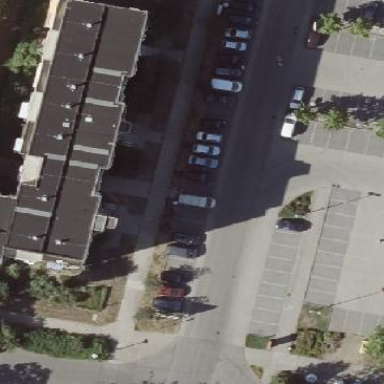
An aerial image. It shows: Street-side parking area with paving stones.